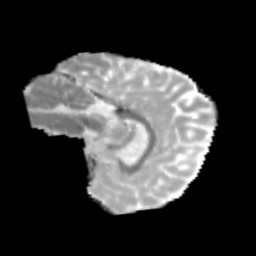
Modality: MD
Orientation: sagittal
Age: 13
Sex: female
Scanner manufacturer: siemens
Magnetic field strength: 3 T
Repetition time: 3.8 s
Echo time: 0.07 s